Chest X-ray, PA view. Patient: 42 years old, sex M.
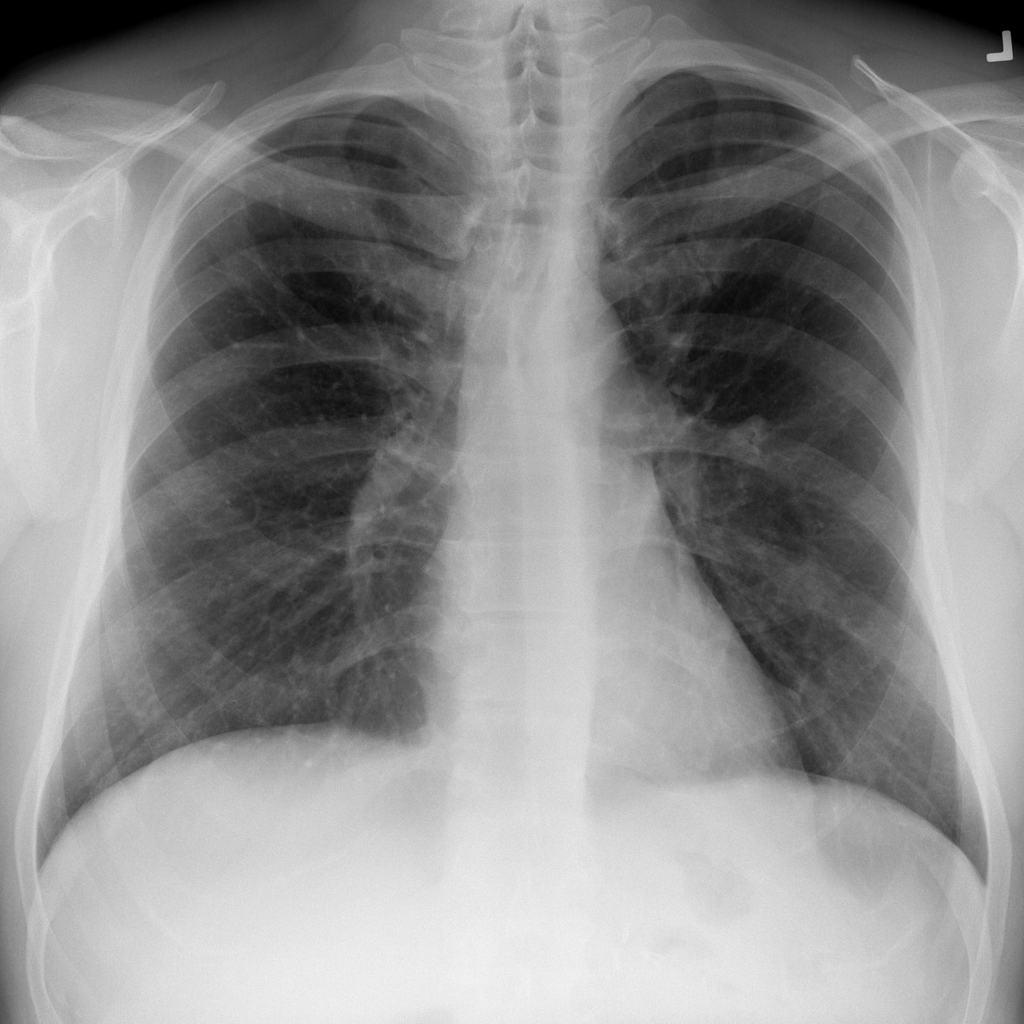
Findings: No Finding